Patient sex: M
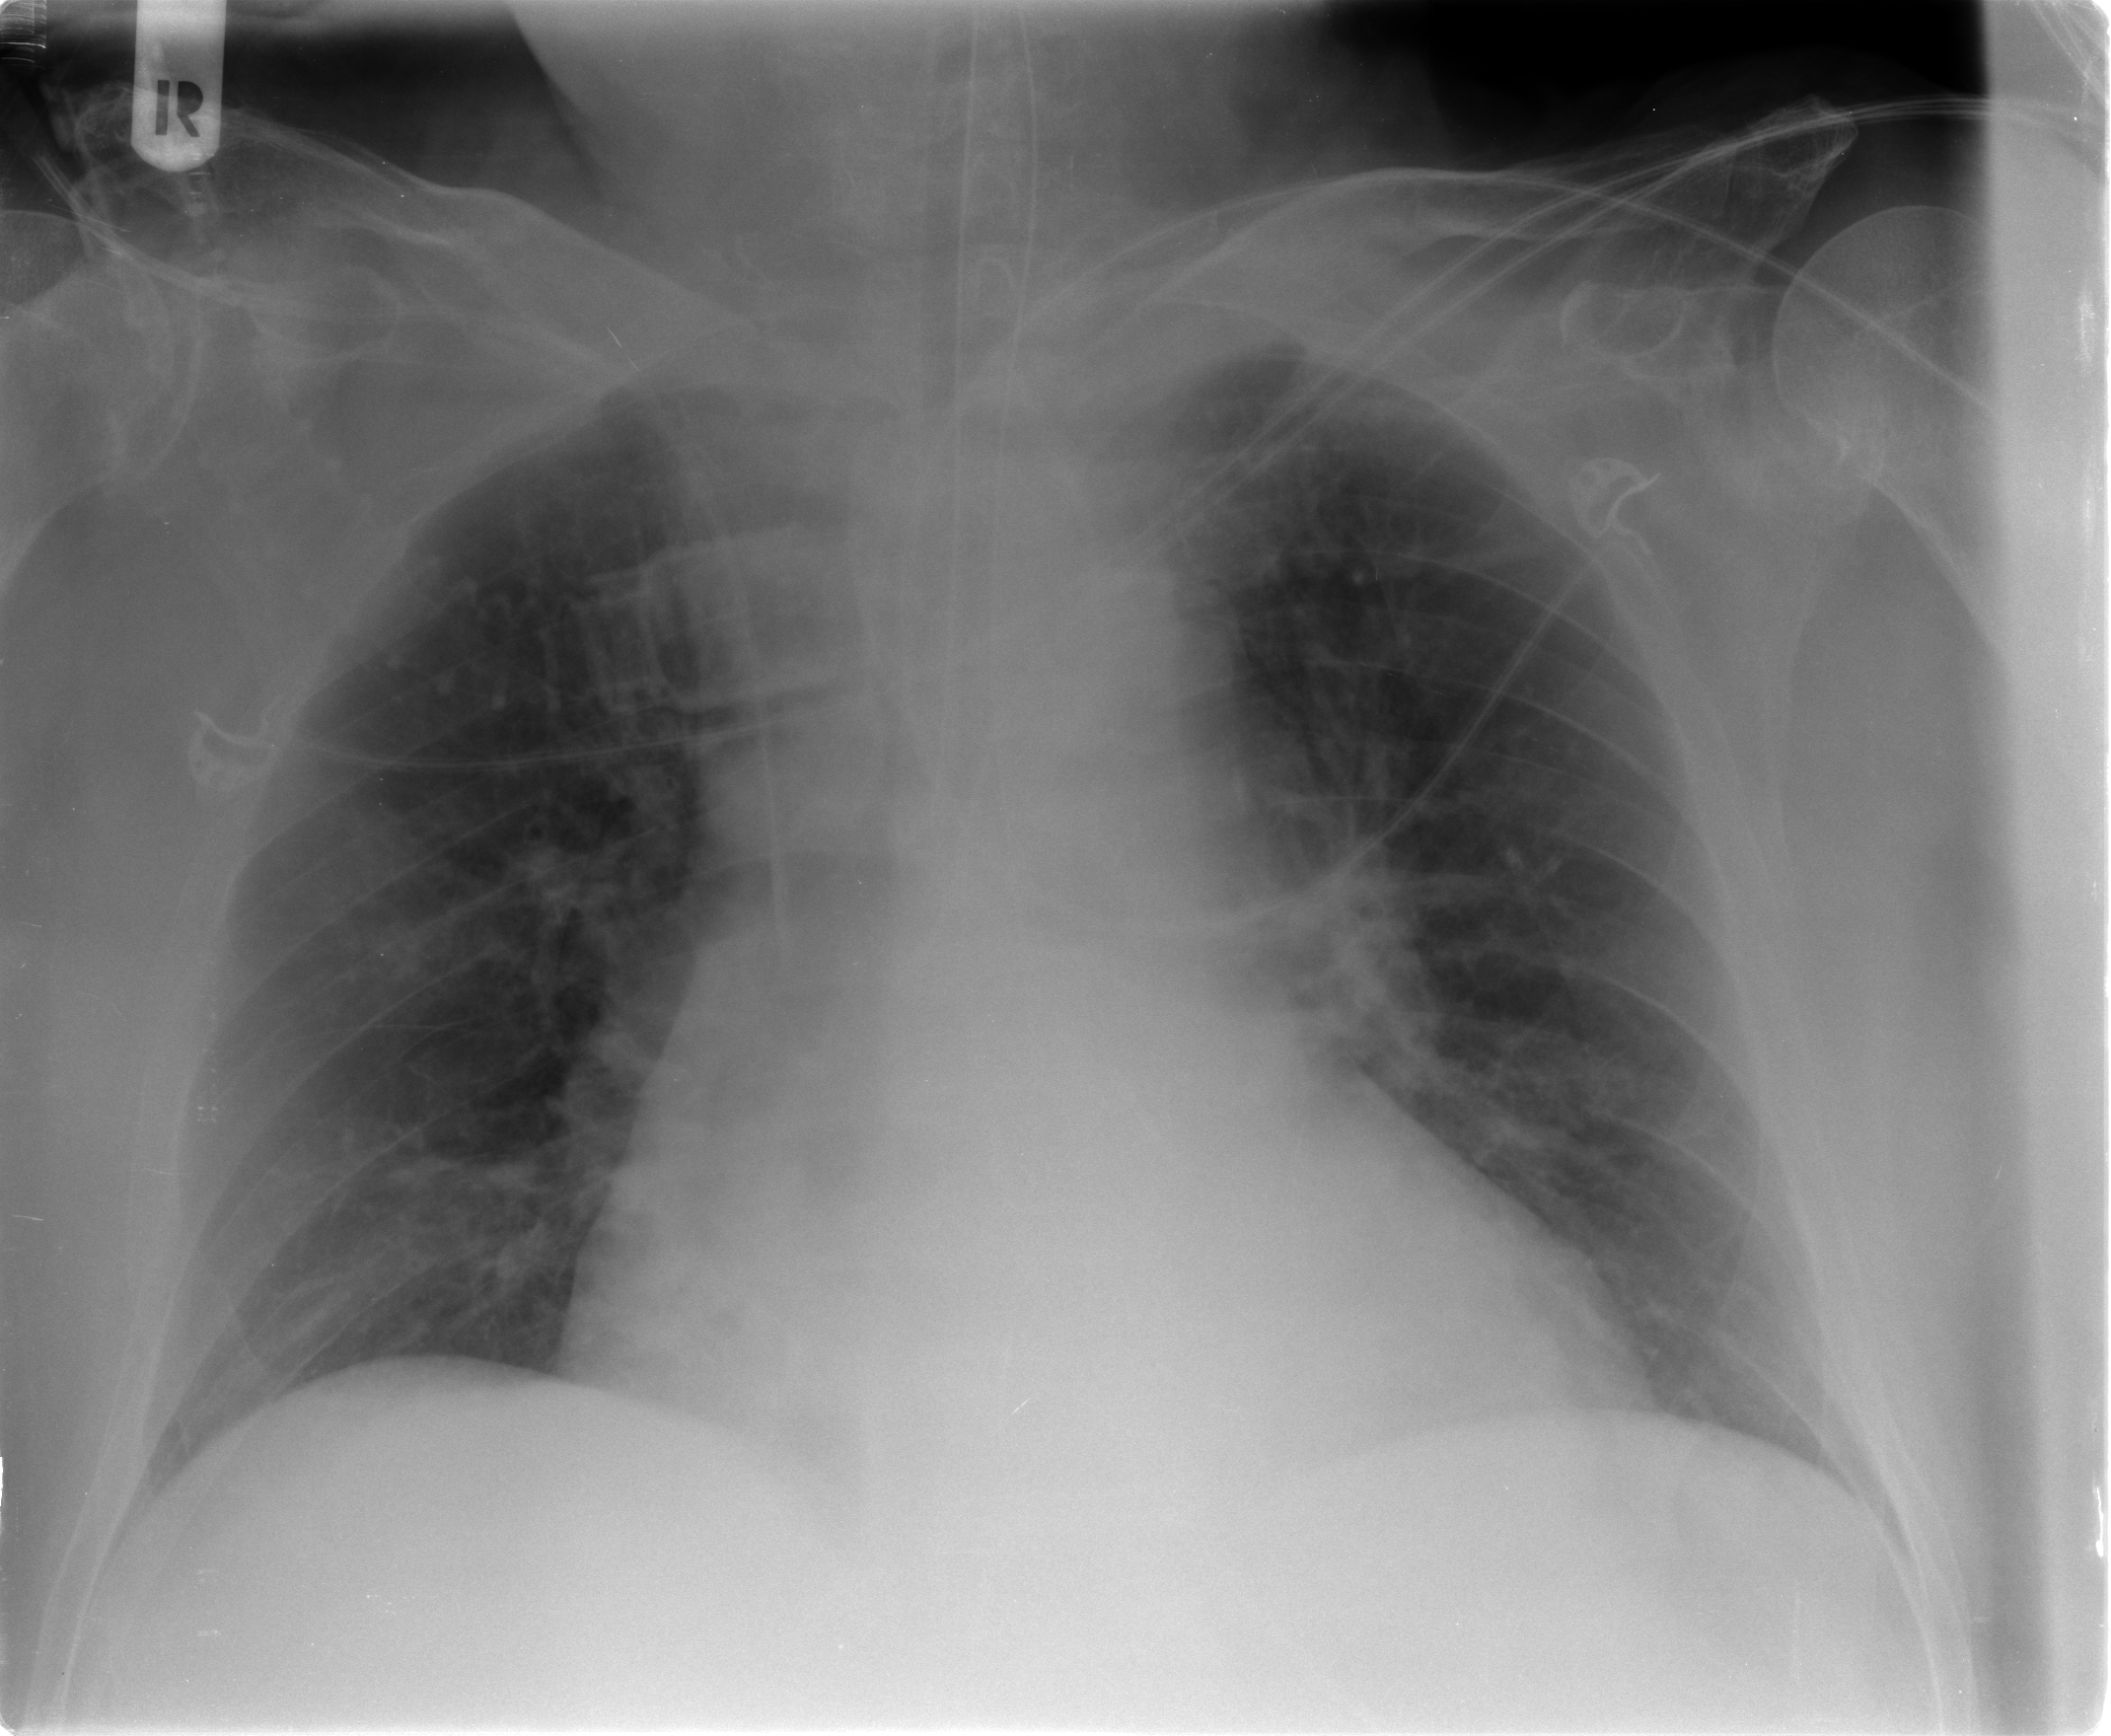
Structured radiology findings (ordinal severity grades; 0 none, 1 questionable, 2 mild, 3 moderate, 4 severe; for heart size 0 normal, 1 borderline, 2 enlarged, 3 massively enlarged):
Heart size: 2
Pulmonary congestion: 1
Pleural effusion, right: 0
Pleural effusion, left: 0
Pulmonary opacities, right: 0
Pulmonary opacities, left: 0
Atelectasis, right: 1
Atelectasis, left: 0